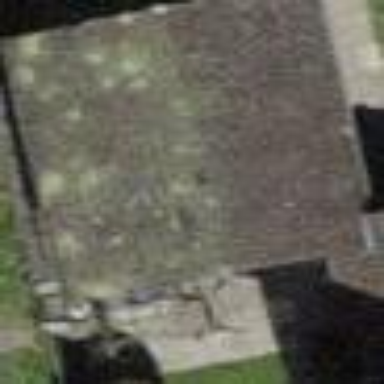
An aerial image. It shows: Shed building.